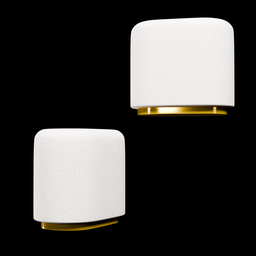
Label: lighting